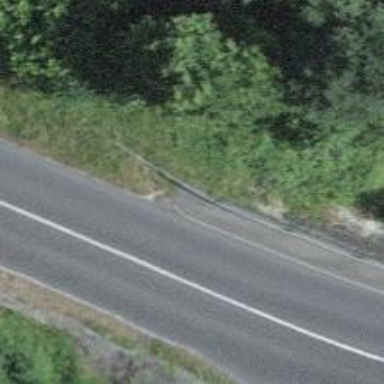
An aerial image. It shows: Unmarked crossing on footway.